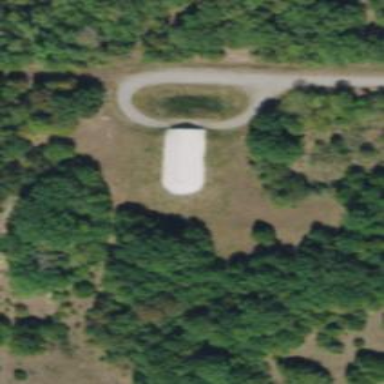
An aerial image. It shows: Military bunker for protection and defense.